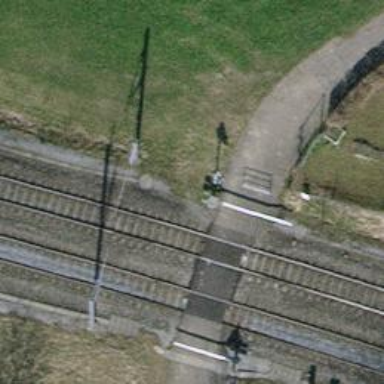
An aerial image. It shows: Cycle barrier.